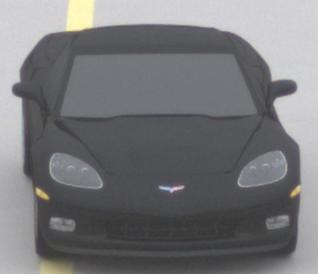
Make: Chevrolet
Model: Corvette Coupé
Detailed model: Corvette (C6) Coupé
Model produced from: 2005/02
Model produced until: 2008/03
Doors: 3
Color: black
Road condition: dry road
Daytime: midday
Contrast: low contrast